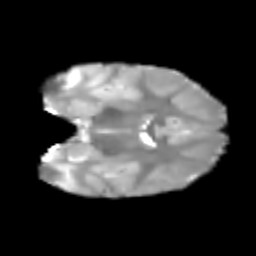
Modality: T2w
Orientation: coronal
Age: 6
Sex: female
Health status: healthy